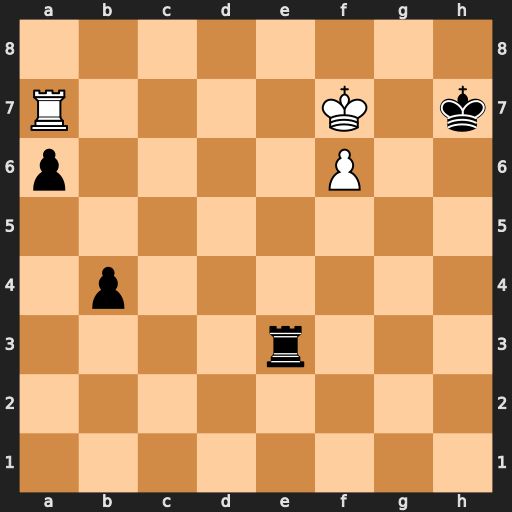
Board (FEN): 8/R4K1k/p4P2/8/1p6/4r3/8/8
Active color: w
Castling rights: -
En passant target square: -
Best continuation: Kf8+ Kh6 f7 Kh7 Re7